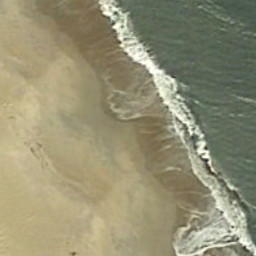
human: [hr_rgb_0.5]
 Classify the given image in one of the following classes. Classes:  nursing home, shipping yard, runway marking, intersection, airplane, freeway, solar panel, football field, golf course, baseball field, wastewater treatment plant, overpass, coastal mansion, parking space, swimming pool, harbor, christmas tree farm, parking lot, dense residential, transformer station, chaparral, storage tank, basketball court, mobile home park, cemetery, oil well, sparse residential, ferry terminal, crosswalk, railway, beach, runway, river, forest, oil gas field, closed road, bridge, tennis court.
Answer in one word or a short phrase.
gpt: beach